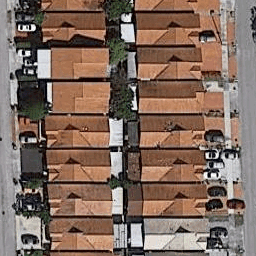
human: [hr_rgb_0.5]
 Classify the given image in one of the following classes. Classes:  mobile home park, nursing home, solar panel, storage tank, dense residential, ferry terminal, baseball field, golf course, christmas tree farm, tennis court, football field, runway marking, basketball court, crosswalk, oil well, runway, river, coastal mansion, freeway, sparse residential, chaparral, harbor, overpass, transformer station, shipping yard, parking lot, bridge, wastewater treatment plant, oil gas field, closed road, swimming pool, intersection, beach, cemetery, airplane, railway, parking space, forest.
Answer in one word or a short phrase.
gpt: dense residential